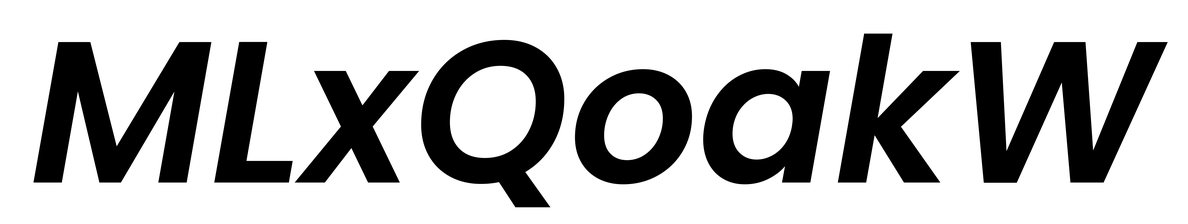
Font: Poppins-SemiBoldItalic